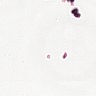
Metastatic tissue present: no